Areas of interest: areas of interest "Educational"
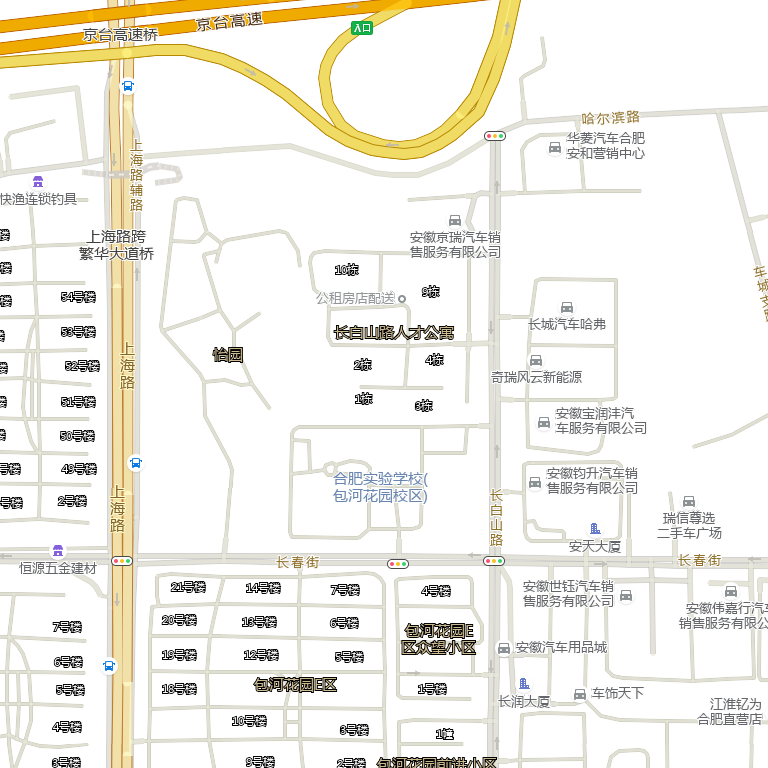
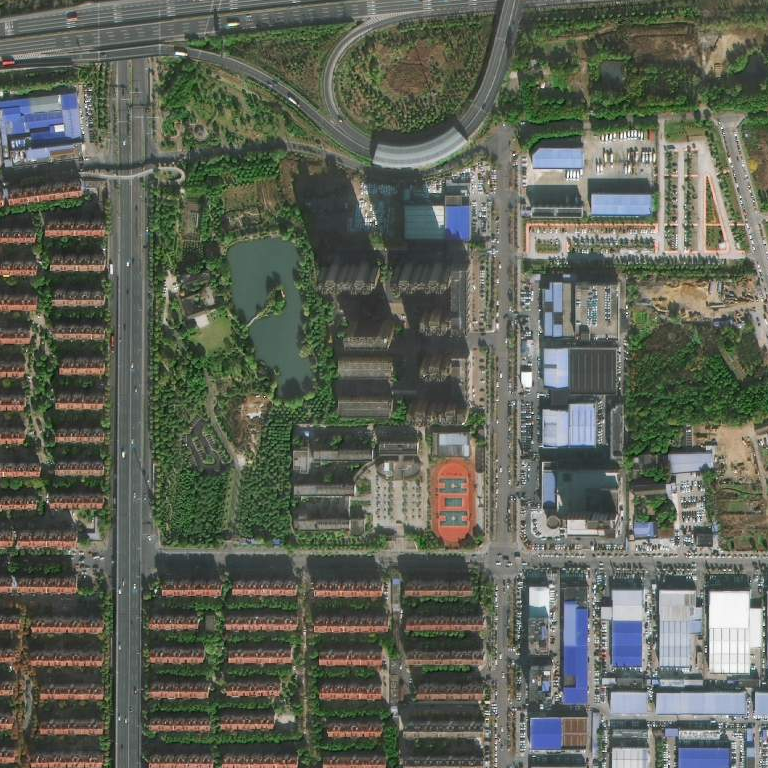